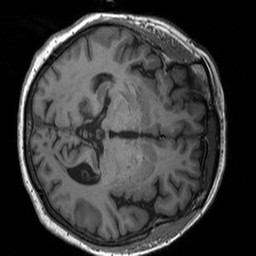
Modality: T1w
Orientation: axial
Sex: female
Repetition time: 1.95 s
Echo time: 0.026 s